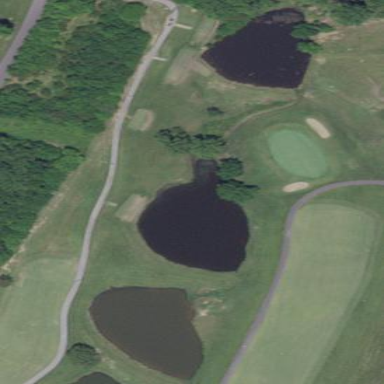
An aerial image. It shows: Water hazard in golf course. The hazard is natural water feature.